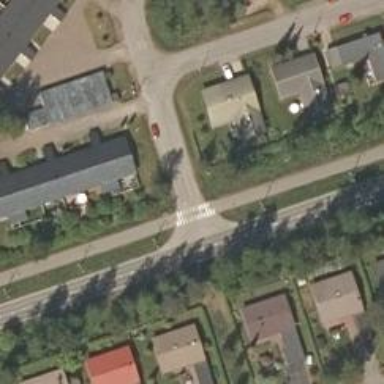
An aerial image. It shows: Marked crossing on asphalt footway.